Question: Can you kindly help me with my query?
In my database, I have 3 tables,
'''
Table 1 - Student Master List (9 Records)
Table 2 - AM (4 Records)
Table 3 - PM (3 Records)
'''
Table 2 and table 3 have the same structure but Table 2 is more priority than Table 3, anyway
I want to see the records from Table 1 which are NOT IN Table 2 BUT there's a record IN Table 3. Table 2 (4) + Table 3 (3) = 7 Records
But how can I show the 2 records from the master list
> sample database

My query is something like this:
'''
select * from table1 t1
where (id, lname, fname, mname) NOT IN
(select id, lname, fname, mname from table2) and
(id, lname, fname, mname) IN
(select id, lname, fname, mname from table3)
'''
But when I did this, It just shows some records from table 2 and table 3
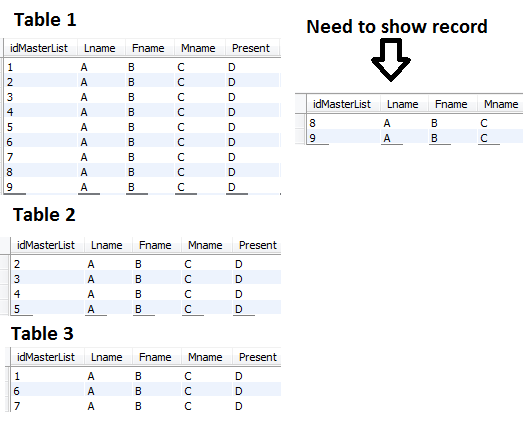
Answer: I suspect you just need to union table 2 and 3 and left join table 1 testing for null values
'''
drop table if exists t1,t2,t3;
create table t1 (id int);
create table t2 (id int);
create table t3 (id int);
insert into t1 values (1),(2),(3),(4),(5),(6),(7),(8),(9);
insert into t2 values (2),(3),(4),(5);
insert into t3 values (1),(6),(7);
select t1.*
from t1
left join
(select id from t2
union all
select id from t3)s on s.id = t1.id
where s.id is null;
+------+
| id |
+------+
| 8 |
| 9 |
+------+
2 rows in set (0.00 sec)
'''